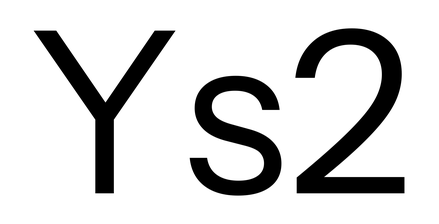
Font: InstrumentSans_Regular